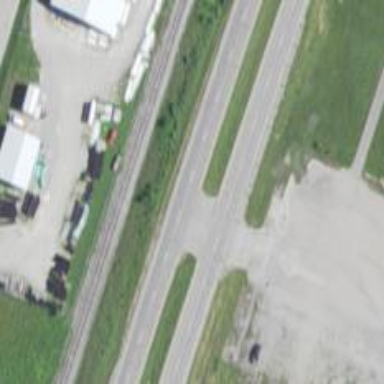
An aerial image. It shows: Primary highway.